Field crop: tomato
Growth stage: 1
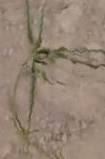
Species: cyperus